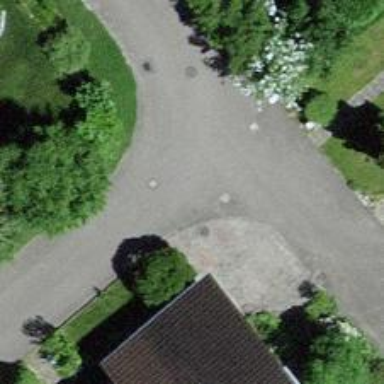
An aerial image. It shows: Smoothly paved residential road.